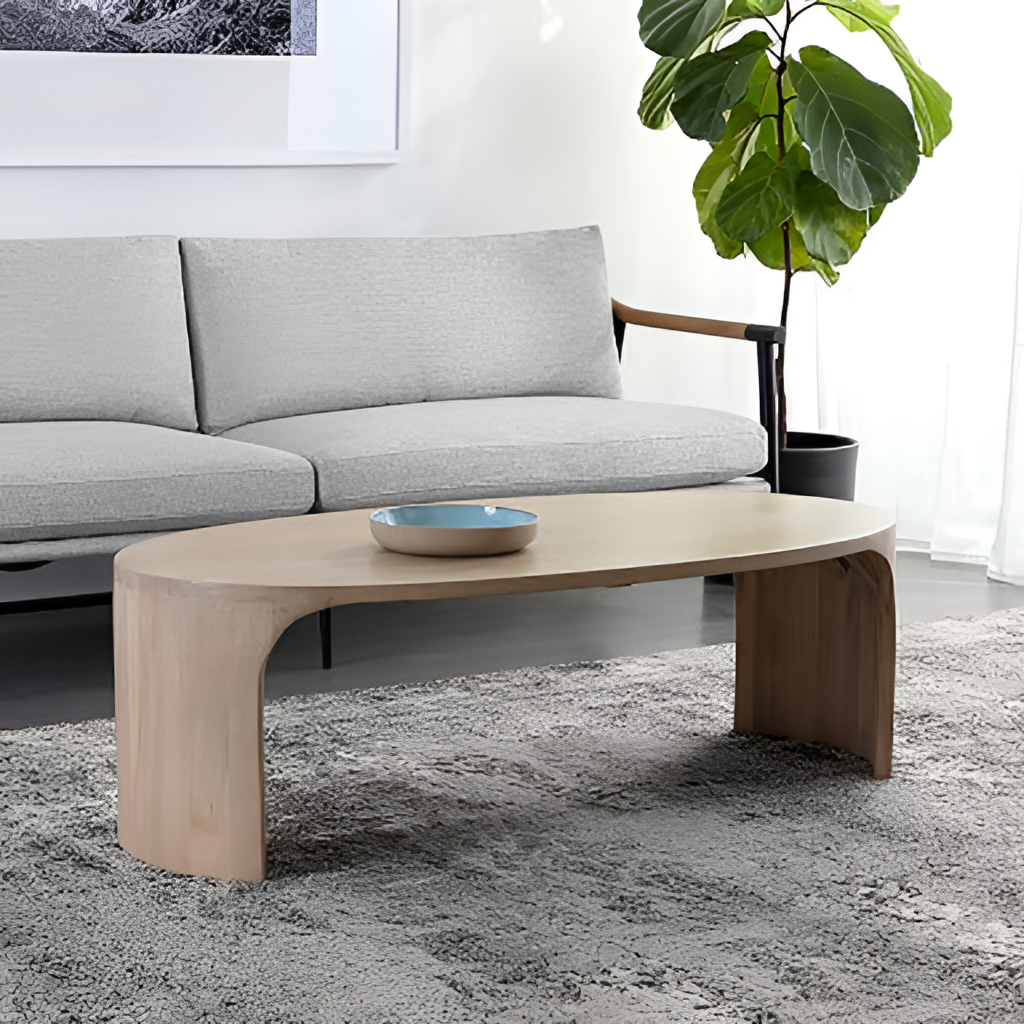
gray fabric sofa, living room, gray wood flooring, with plank pattern, contemporary, paint wallpaper, with solid pattern